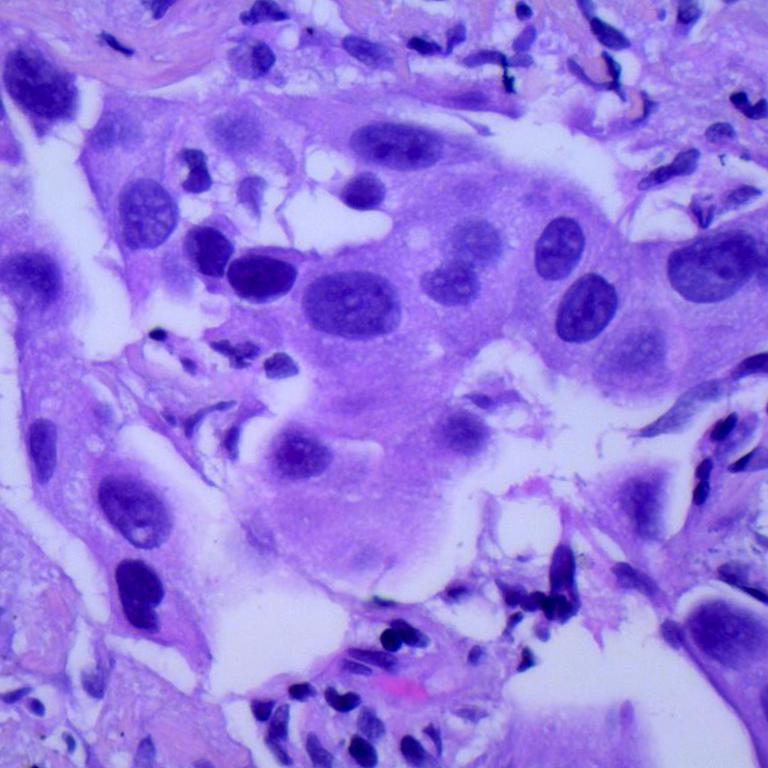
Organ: lung
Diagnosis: adenocarcinomas